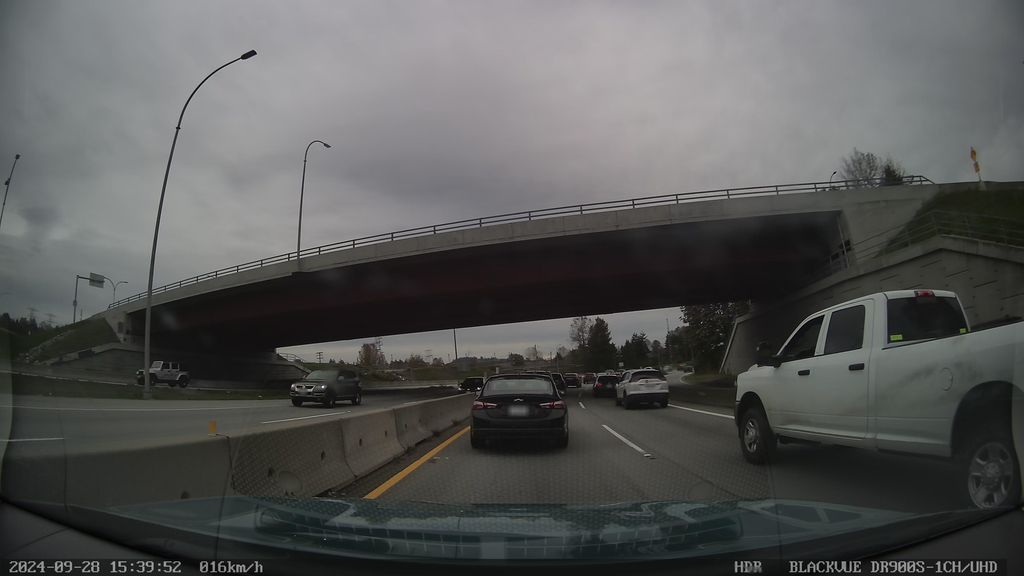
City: vancouver